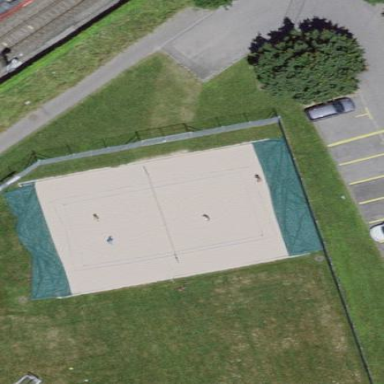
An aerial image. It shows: Beach volleyball pitch for leisure land.